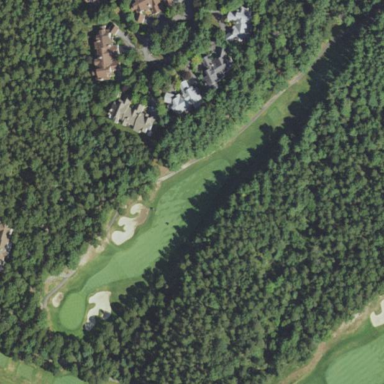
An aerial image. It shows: Rough grassy area used for golf.